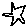
Label: star